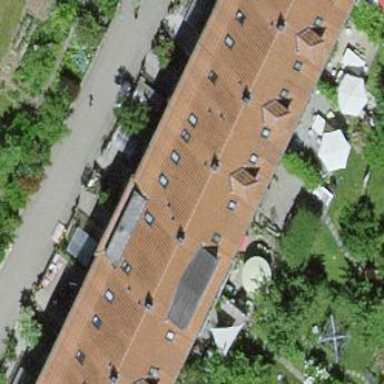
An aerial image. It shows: Residential building with gabled roof made of maroon roof tiles. The roof is oriented across the building.